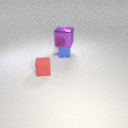
small blue metal cube behind small red rubber cube